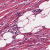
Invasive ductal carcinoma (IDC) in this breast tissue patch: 0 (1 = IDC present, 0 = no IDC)